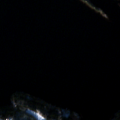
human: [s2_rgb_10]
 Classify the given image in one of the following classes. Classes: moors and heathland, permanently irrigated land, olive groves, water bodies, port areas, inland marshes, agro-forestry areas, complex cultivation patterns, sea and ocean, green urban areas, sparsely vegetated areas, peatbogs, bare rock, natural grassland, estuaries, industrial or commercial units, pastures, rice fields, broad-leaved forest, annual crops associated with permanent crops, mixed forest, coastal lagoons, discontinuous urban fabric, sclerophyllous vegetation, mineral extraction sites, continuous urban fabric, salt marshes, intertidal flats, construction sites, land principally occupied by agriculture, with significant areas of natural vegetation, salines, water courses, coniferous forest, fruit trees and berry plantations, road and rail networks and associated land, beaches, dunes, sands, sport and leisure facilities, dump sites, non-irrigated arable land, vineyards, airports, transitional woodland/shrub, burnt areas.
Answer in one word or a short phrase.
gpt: coniferous forest, mixed forest, water bodies